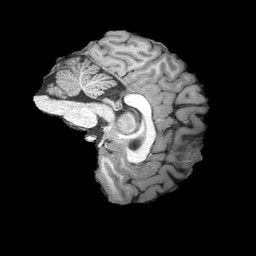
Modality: T1w
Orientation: sagittal
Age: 19
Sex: female